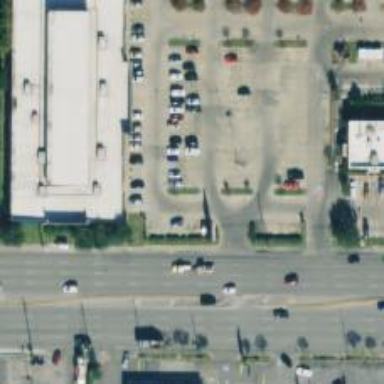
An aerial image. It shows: Parking space.